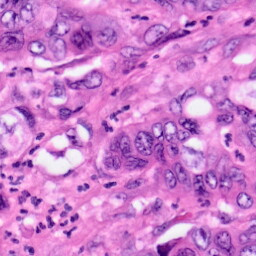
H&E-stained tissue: Pancreatic